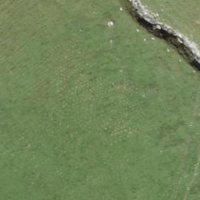
EUNIS habitat code: 23
Species observed at this site:
Neottia ovata
Phleum alpinum
Dactylorhiza maculata
Orchis mascula